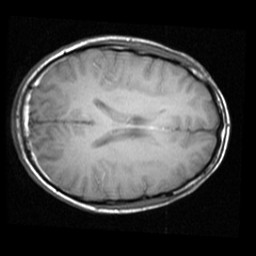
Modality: T1w
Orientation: axial